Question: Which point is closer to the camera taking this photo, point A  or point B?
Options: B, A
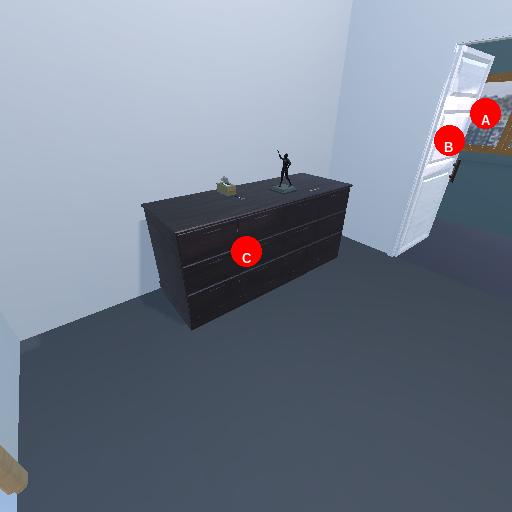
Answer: B